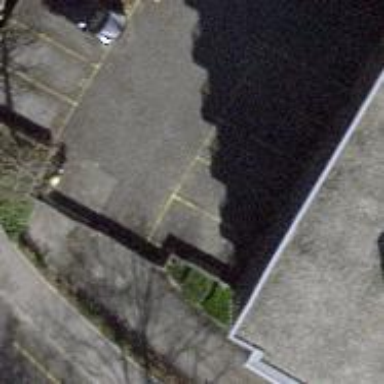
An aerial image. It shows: Asphalt alley designated as service road.